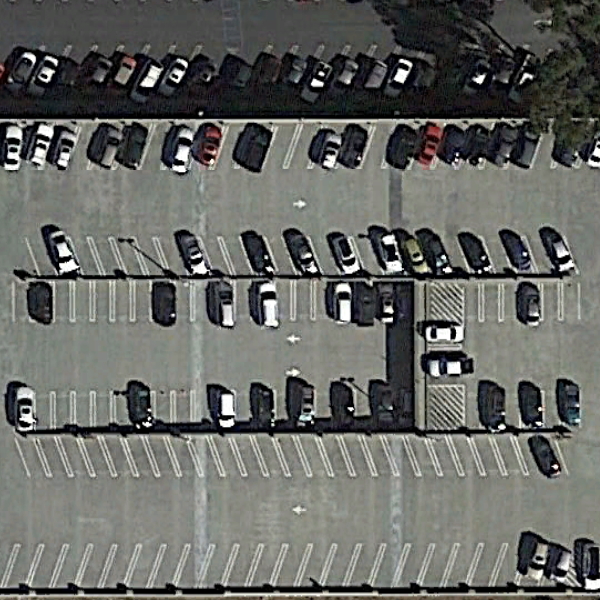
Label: Parking